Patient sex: M
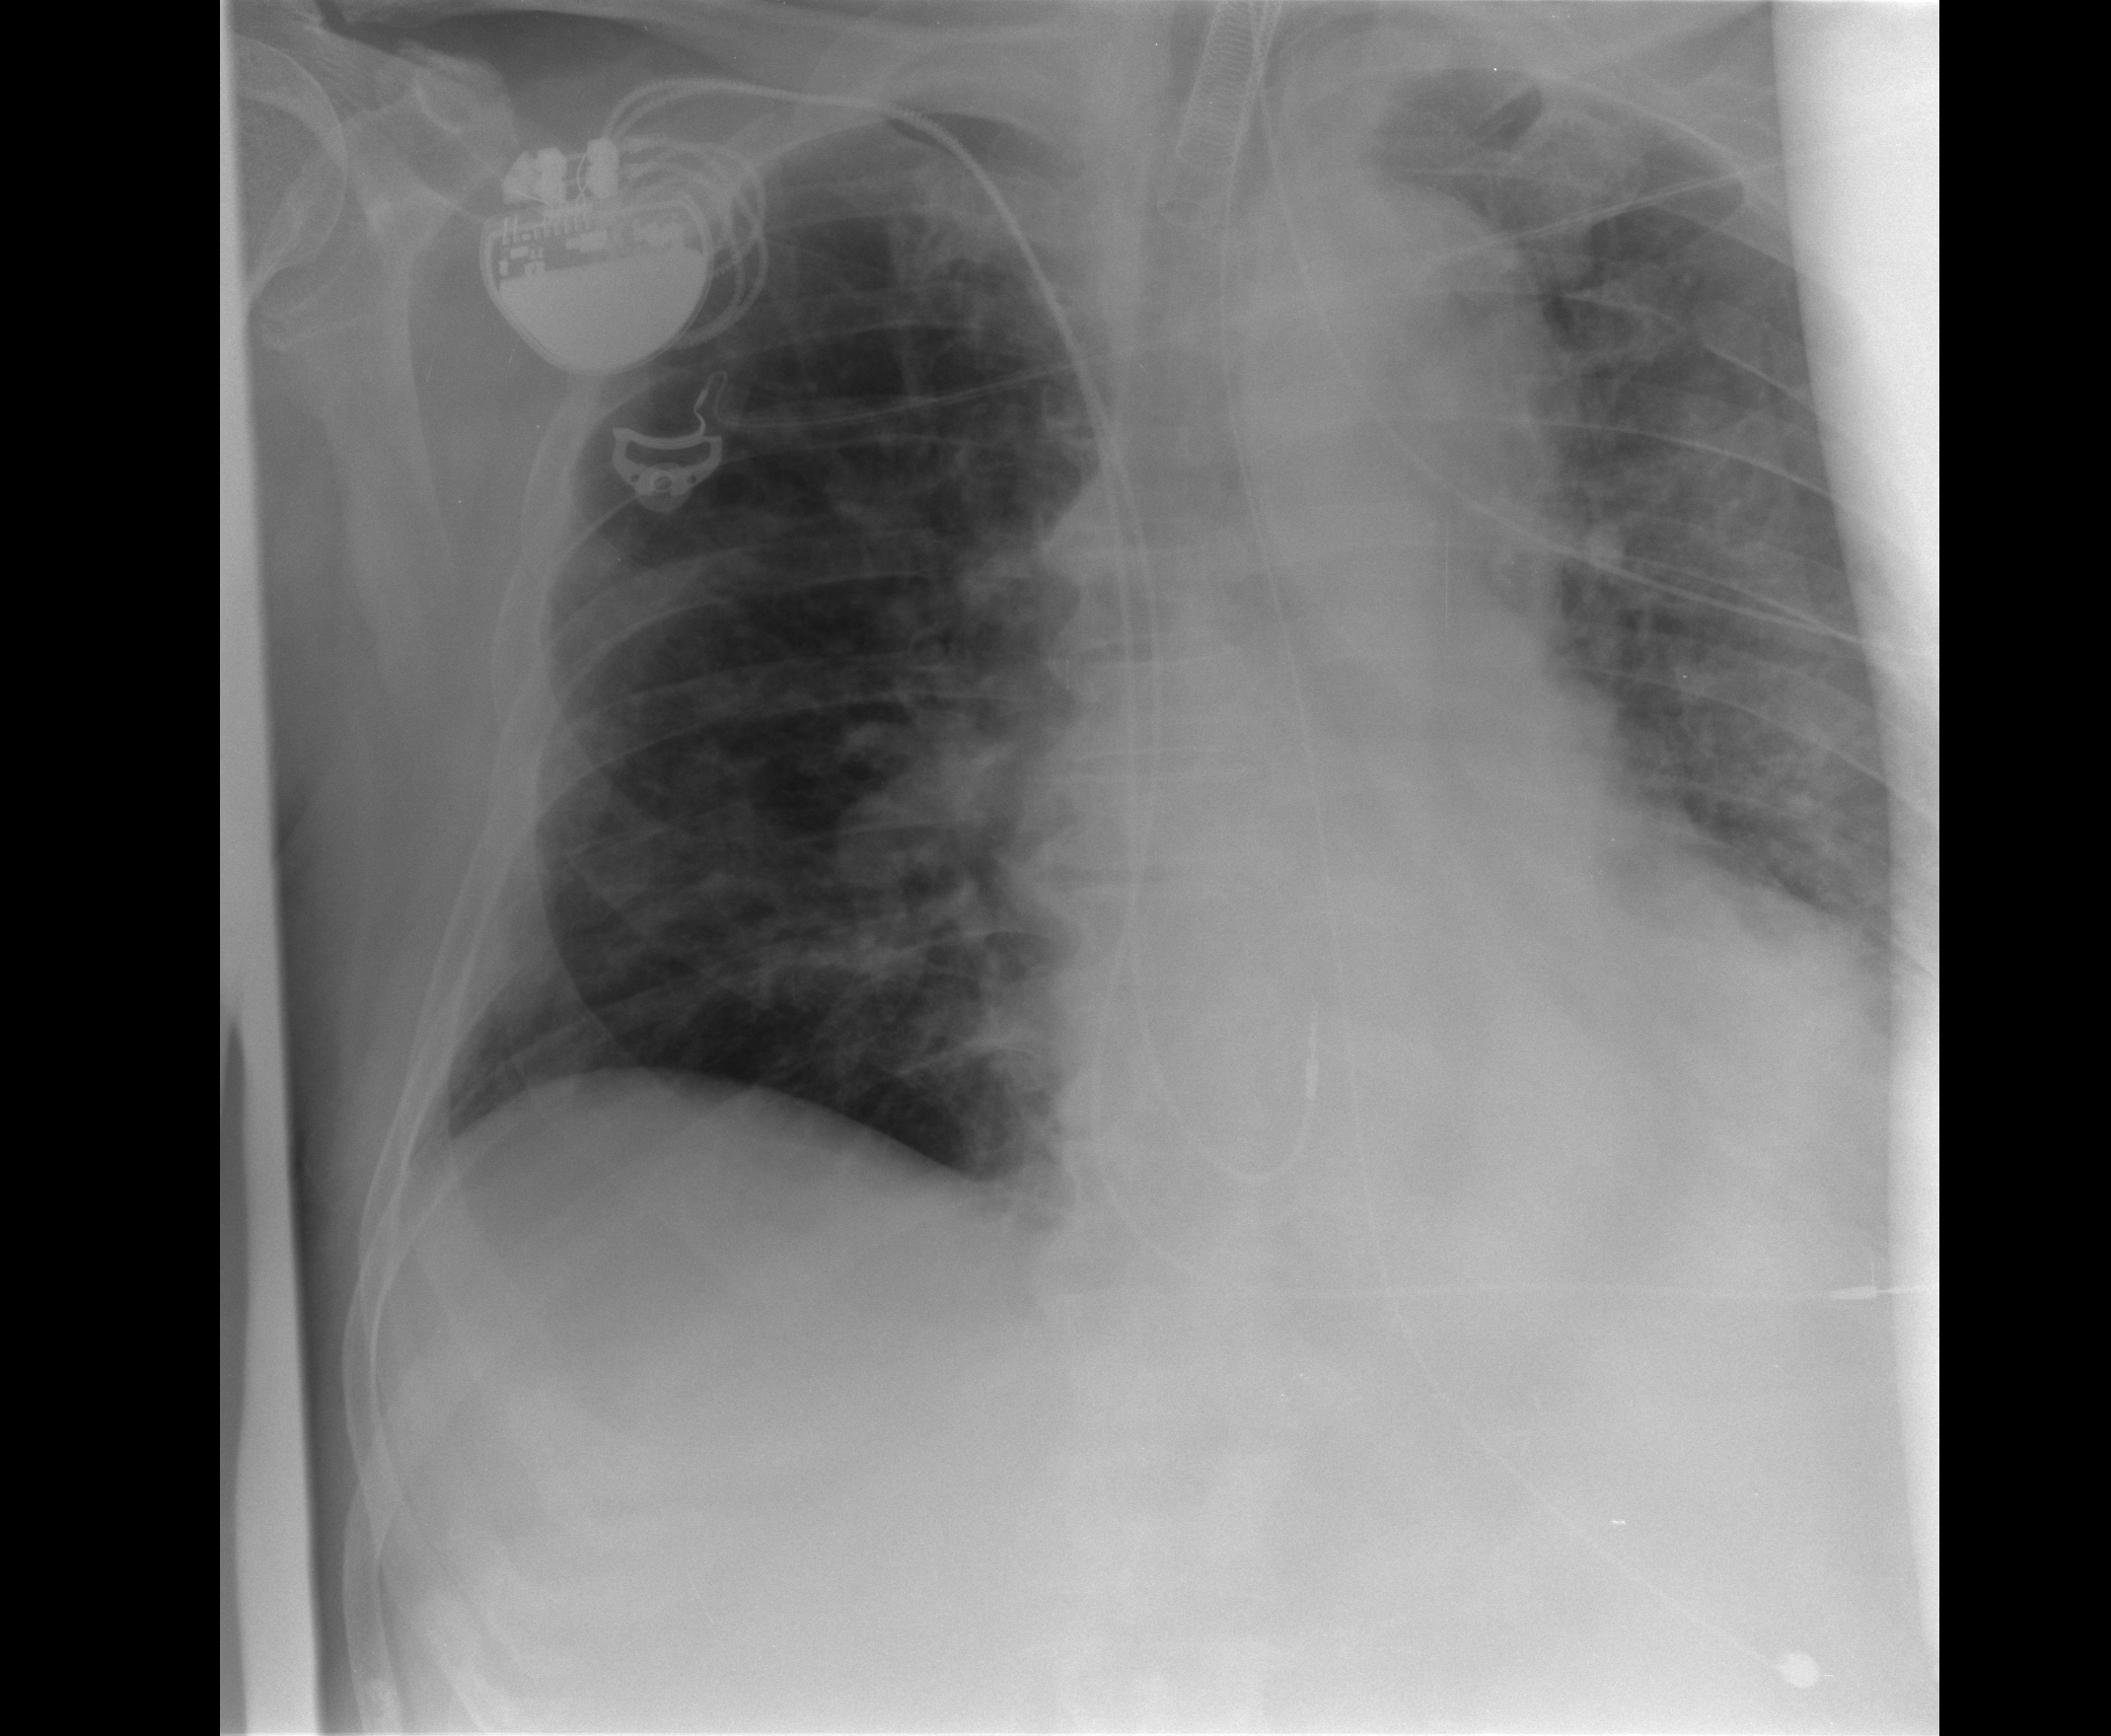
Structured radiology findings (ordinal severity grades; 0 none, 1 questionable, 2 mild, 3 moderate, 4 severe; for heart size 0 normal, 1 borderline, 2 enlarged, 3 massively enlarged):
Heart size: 2
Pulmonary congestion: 1
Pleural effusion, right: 0
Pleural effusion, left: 1
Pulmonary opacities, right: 0
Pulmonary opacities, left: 0
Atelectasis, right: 1
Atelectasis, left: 1